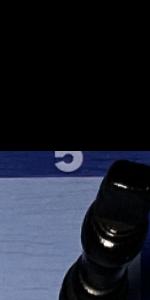
Label: Empty